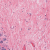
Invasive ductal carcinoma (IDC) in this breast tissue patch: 0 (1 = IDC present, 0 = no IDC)